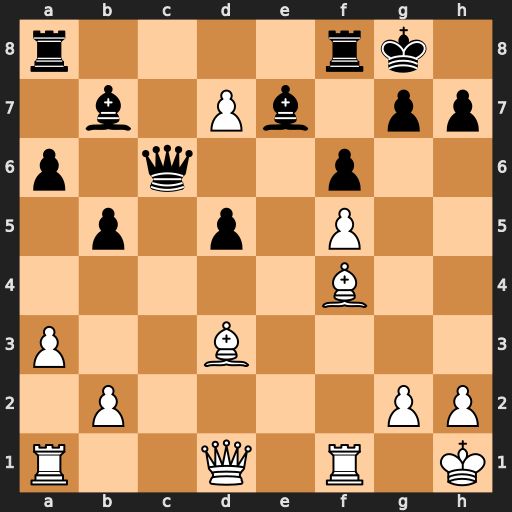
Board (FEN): r4rk1/1b1Pb1pp/p1q2p2/1p1p1P2/5B2/P2B4/1P4PP/R2Q1R1K
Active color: w
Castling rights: -
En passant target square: -
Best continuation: Rc1 Qxd7 Rc7 Qxc7 Bxc7